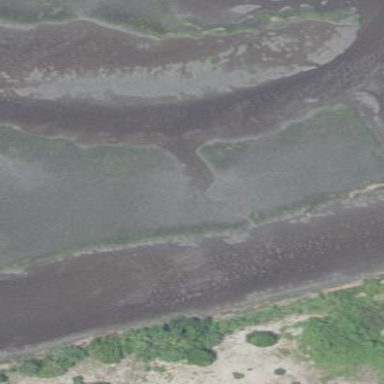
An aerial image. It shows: Saltmarsh wetland area.